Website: crate-barrel
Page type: newsletter-management
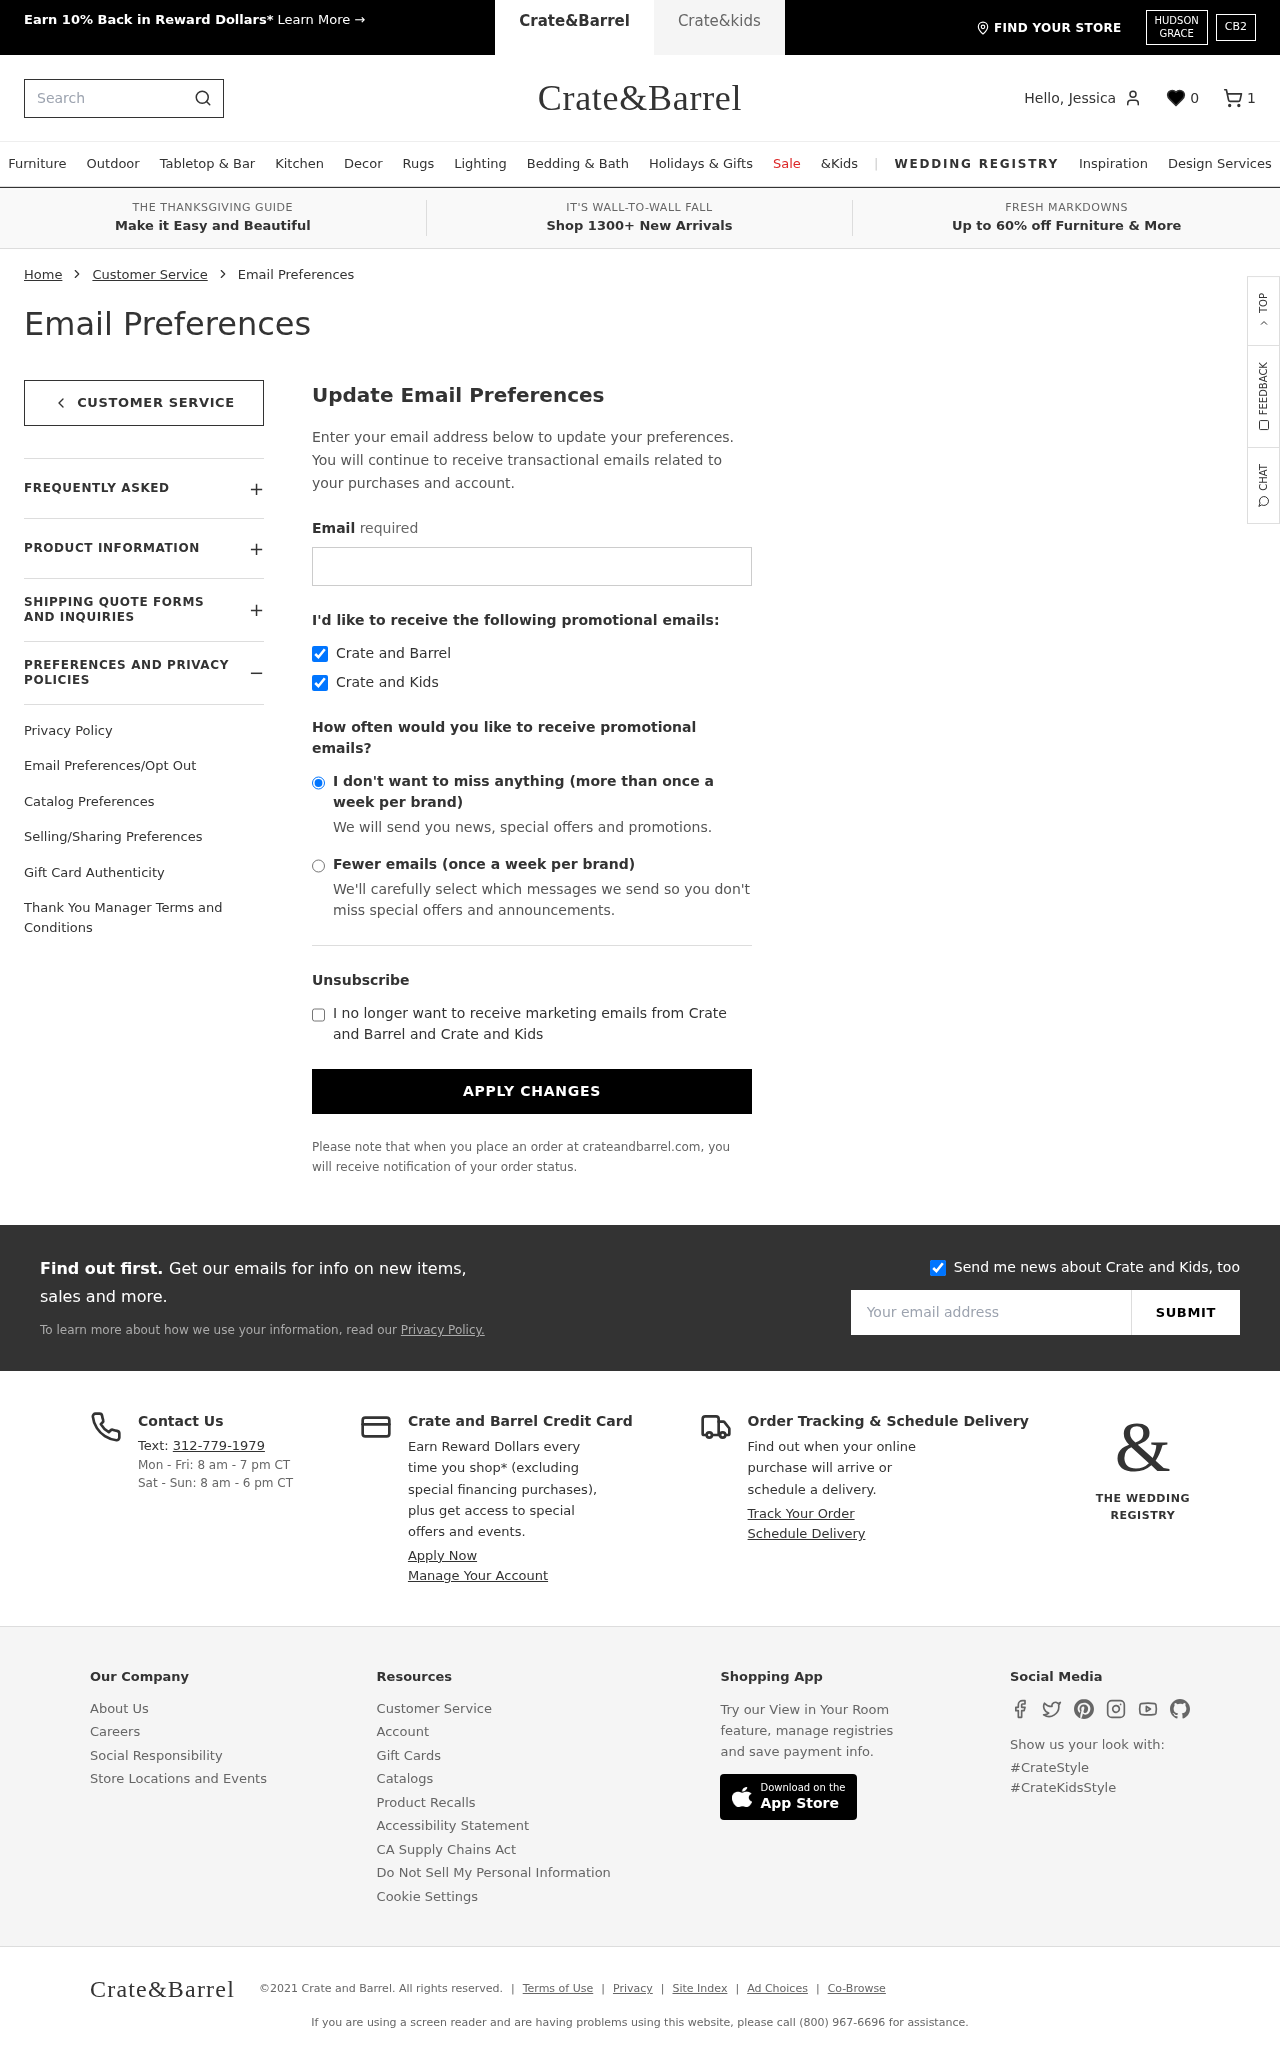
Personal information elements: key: PII_EMAIL
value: jessica_becker@hotmail.com
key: PII_FIRSTNAME
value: Jessica
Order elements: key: ORDER_NUM_ITEMS
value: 1
Search elements: key: HEADER_SEARCH
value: Search
Other elements: key: FAVORITES_COUNT
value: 0